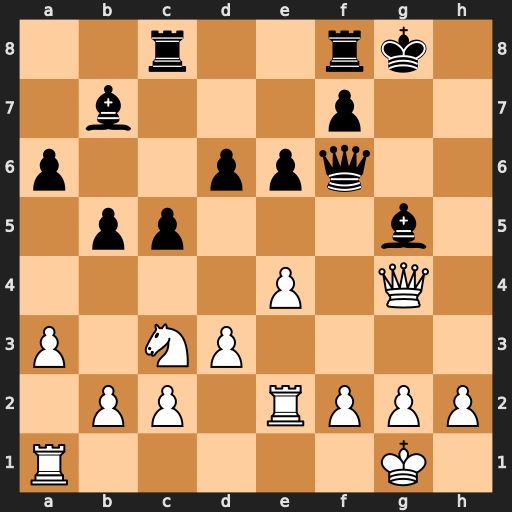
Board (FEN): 2r2rk1/1b3p2/p2ppq2/1pp3b1/4P1Q1/P1NP4/1PP1RPPP/R5K1
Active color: w
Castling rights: -
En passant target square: -
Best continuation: h4 Qf4 Qxg5+ Qxg5 hxg5